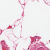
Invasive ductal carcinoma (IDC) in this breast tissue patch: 0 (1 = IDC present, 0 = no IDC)